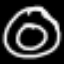
Label: donut